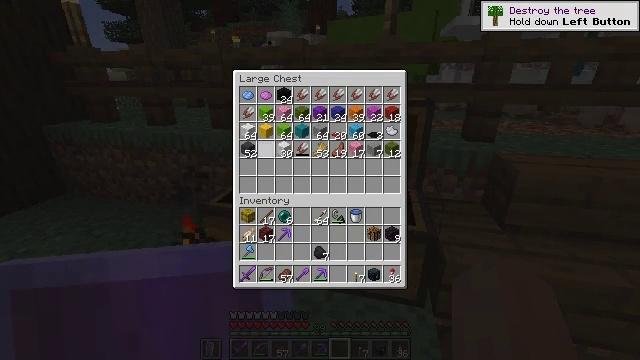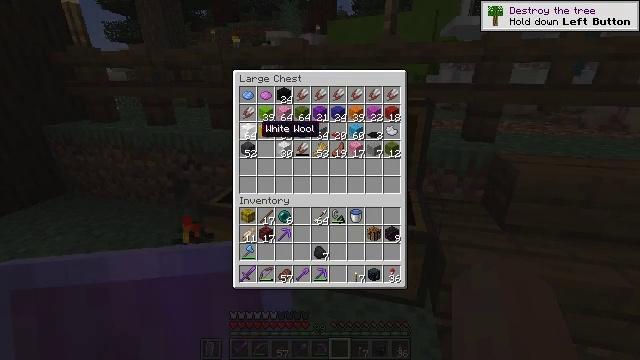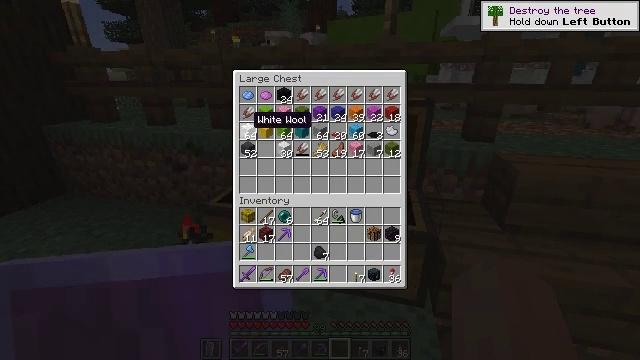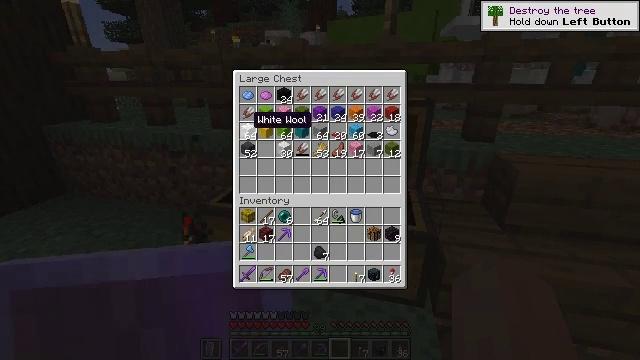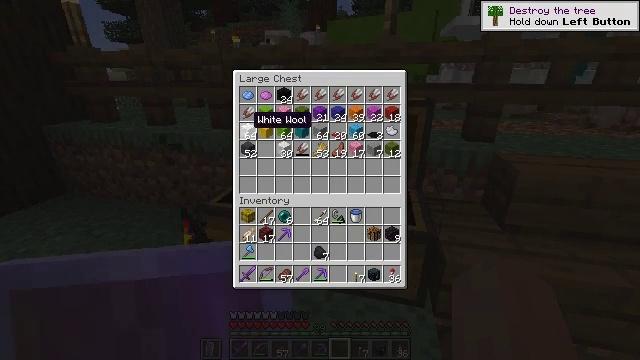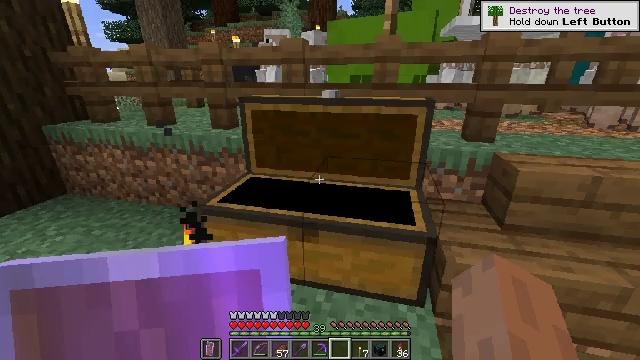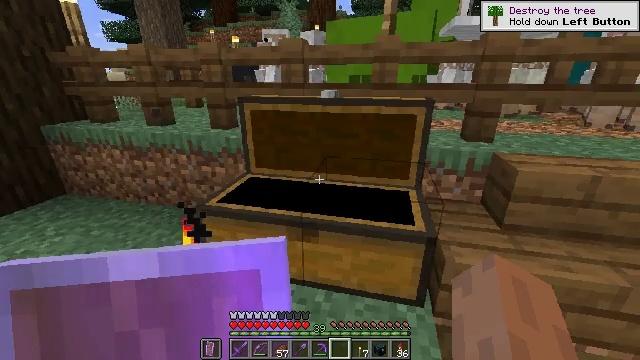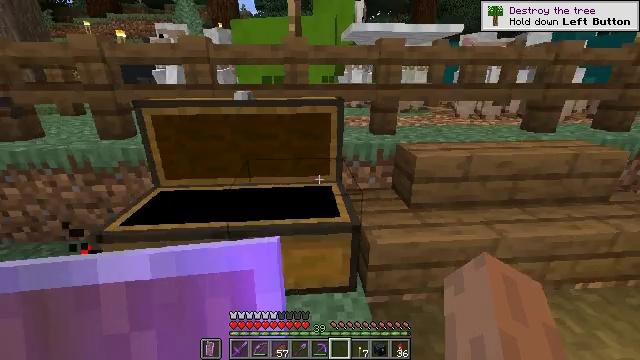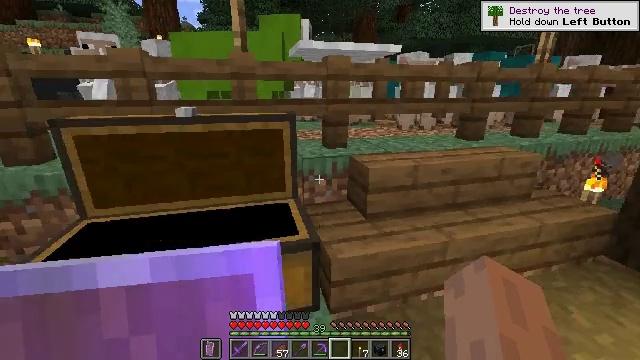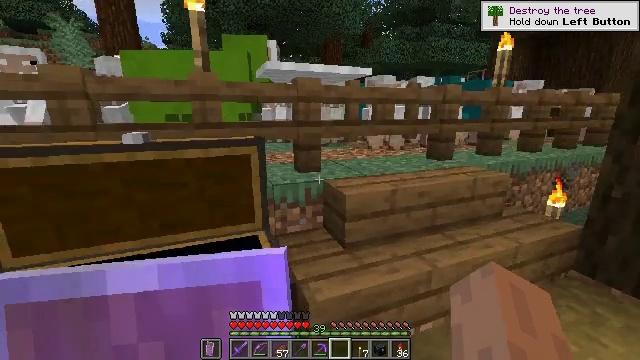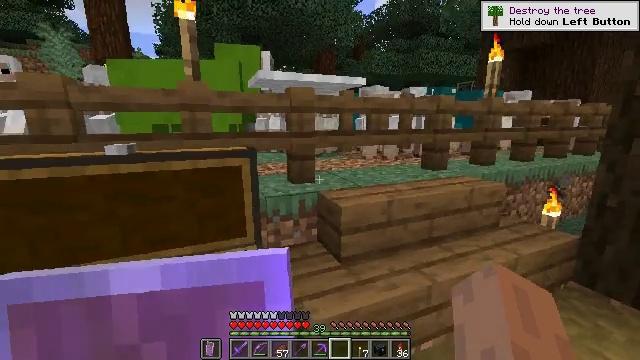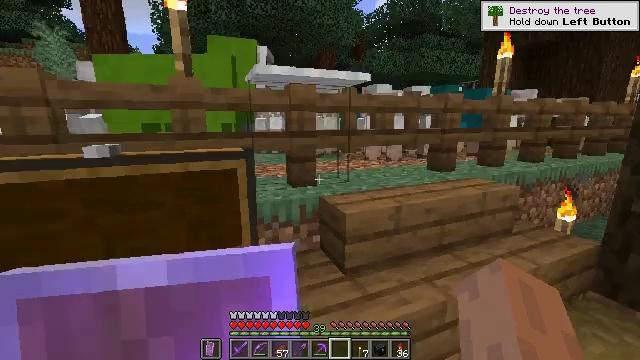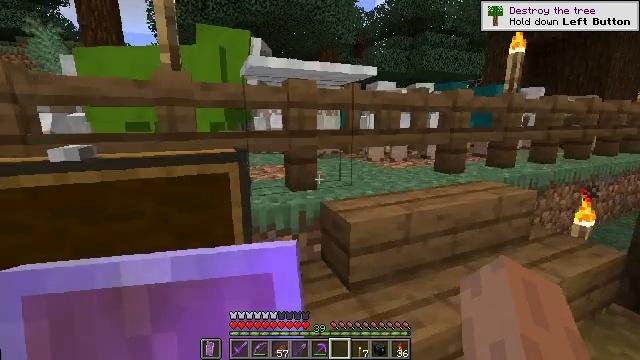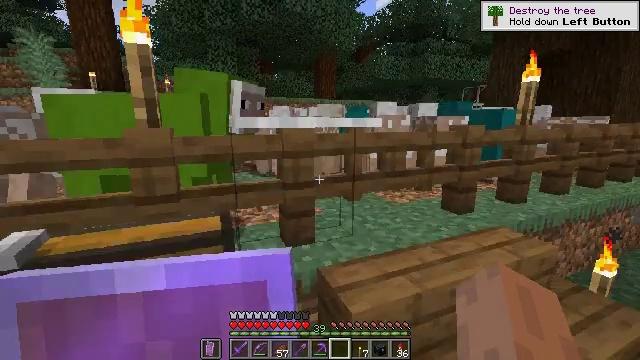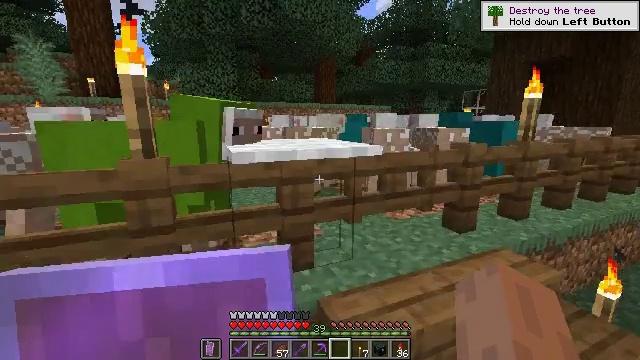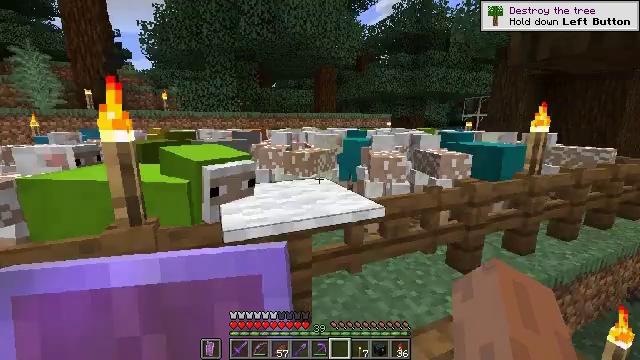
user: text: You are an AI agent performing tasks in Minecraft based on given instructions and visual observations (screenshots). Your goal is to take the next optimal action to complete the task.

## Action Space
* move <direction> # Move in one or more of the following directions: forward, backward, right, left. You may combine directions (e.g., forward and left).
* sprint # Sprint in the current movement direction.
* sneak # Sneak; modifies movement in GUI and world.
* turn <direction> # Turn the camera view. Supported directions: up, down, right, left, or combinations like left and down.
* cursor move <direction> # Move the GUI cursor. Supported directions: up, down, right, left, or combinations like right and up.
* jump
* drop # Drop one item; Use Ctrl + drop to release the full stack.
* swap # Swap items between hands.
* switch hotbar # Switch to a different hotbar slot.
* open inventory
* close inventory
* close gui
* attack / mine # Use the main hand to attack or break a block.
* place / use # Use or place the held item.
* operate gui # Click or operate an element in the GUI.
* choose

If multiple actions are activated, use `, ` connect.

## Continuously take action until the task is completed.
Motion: motion action
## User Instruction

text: Create glass by smelting sand.
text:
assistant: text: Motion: turn up
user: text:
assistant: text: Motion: turn left and up
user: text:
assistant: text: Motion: no_op
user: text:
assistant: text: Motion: no_op
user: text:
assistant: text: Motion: no_op
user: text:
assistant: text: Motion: no_op
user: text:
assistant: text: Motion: turn right
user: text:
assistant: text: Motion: move forward, turn right and up
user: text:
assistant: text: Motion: move forward, turn right and up
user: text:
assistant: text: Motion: move forward, turn right and up
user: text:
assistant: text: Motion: move forward
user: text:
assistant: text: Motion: move forward
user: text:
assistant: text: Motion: move forward, jump
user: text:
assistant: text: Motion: move forward, jump
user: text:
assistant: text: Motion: move forward, jump
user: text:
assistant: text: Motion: move forward and move right, turn left and up
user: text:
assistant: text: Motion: move forward and move right, turn left and up
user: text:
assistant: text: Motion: move forward and move right, turn left
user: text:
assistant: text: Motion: move forward, turn left and down
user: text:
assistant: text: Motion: move forward, turn left
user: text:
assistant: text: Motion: move forward, turn left
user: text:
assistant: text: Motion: move forward
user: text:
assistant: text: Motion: move forward, jump
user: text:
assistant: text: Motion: move forward, jump
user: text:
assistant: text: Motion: move forward, jump
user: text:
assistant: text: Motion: move forward, turn right, jump
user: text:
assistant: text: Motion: move forward, turn right and down
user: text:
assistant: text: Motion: move forward, turn right
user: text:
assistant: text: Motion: move forward, turn right and down
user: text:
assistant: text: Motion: turn right and down